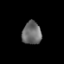
Tissue: lung
Cell type: Epithelial cells
Senescence score: 0.1697
Nuclear area (px): 429
Mean DAPI intensity: 107.219